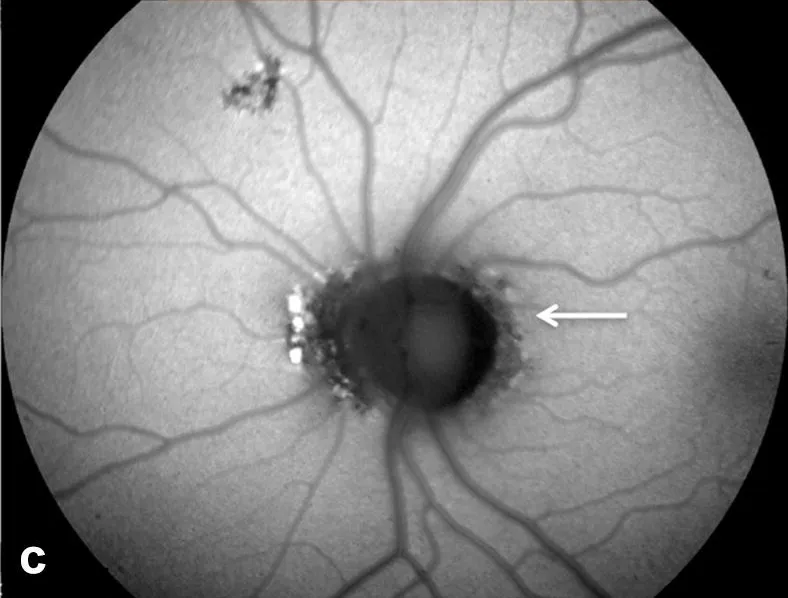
Case 4. C; Fundus autofluorescence (FAF) in correspondence of these areas showed a mixed hypo-FAF and granular hyper-FAF signal with a leading hyper-FAF border at the junction between the involved and uninvolved retina (white arrow).
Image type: ophthalmic_imaging (autofluorescence)